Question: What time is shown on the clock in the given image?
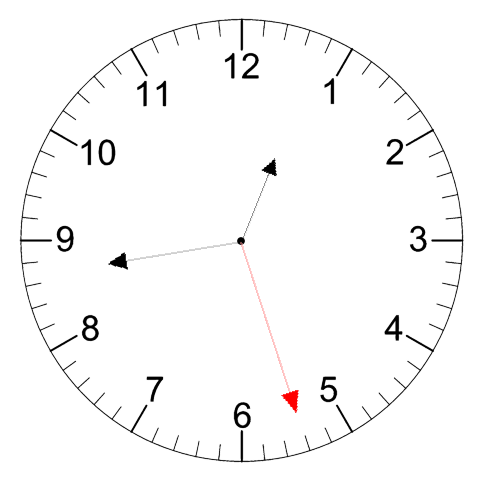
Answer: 12:43:27